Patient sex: M
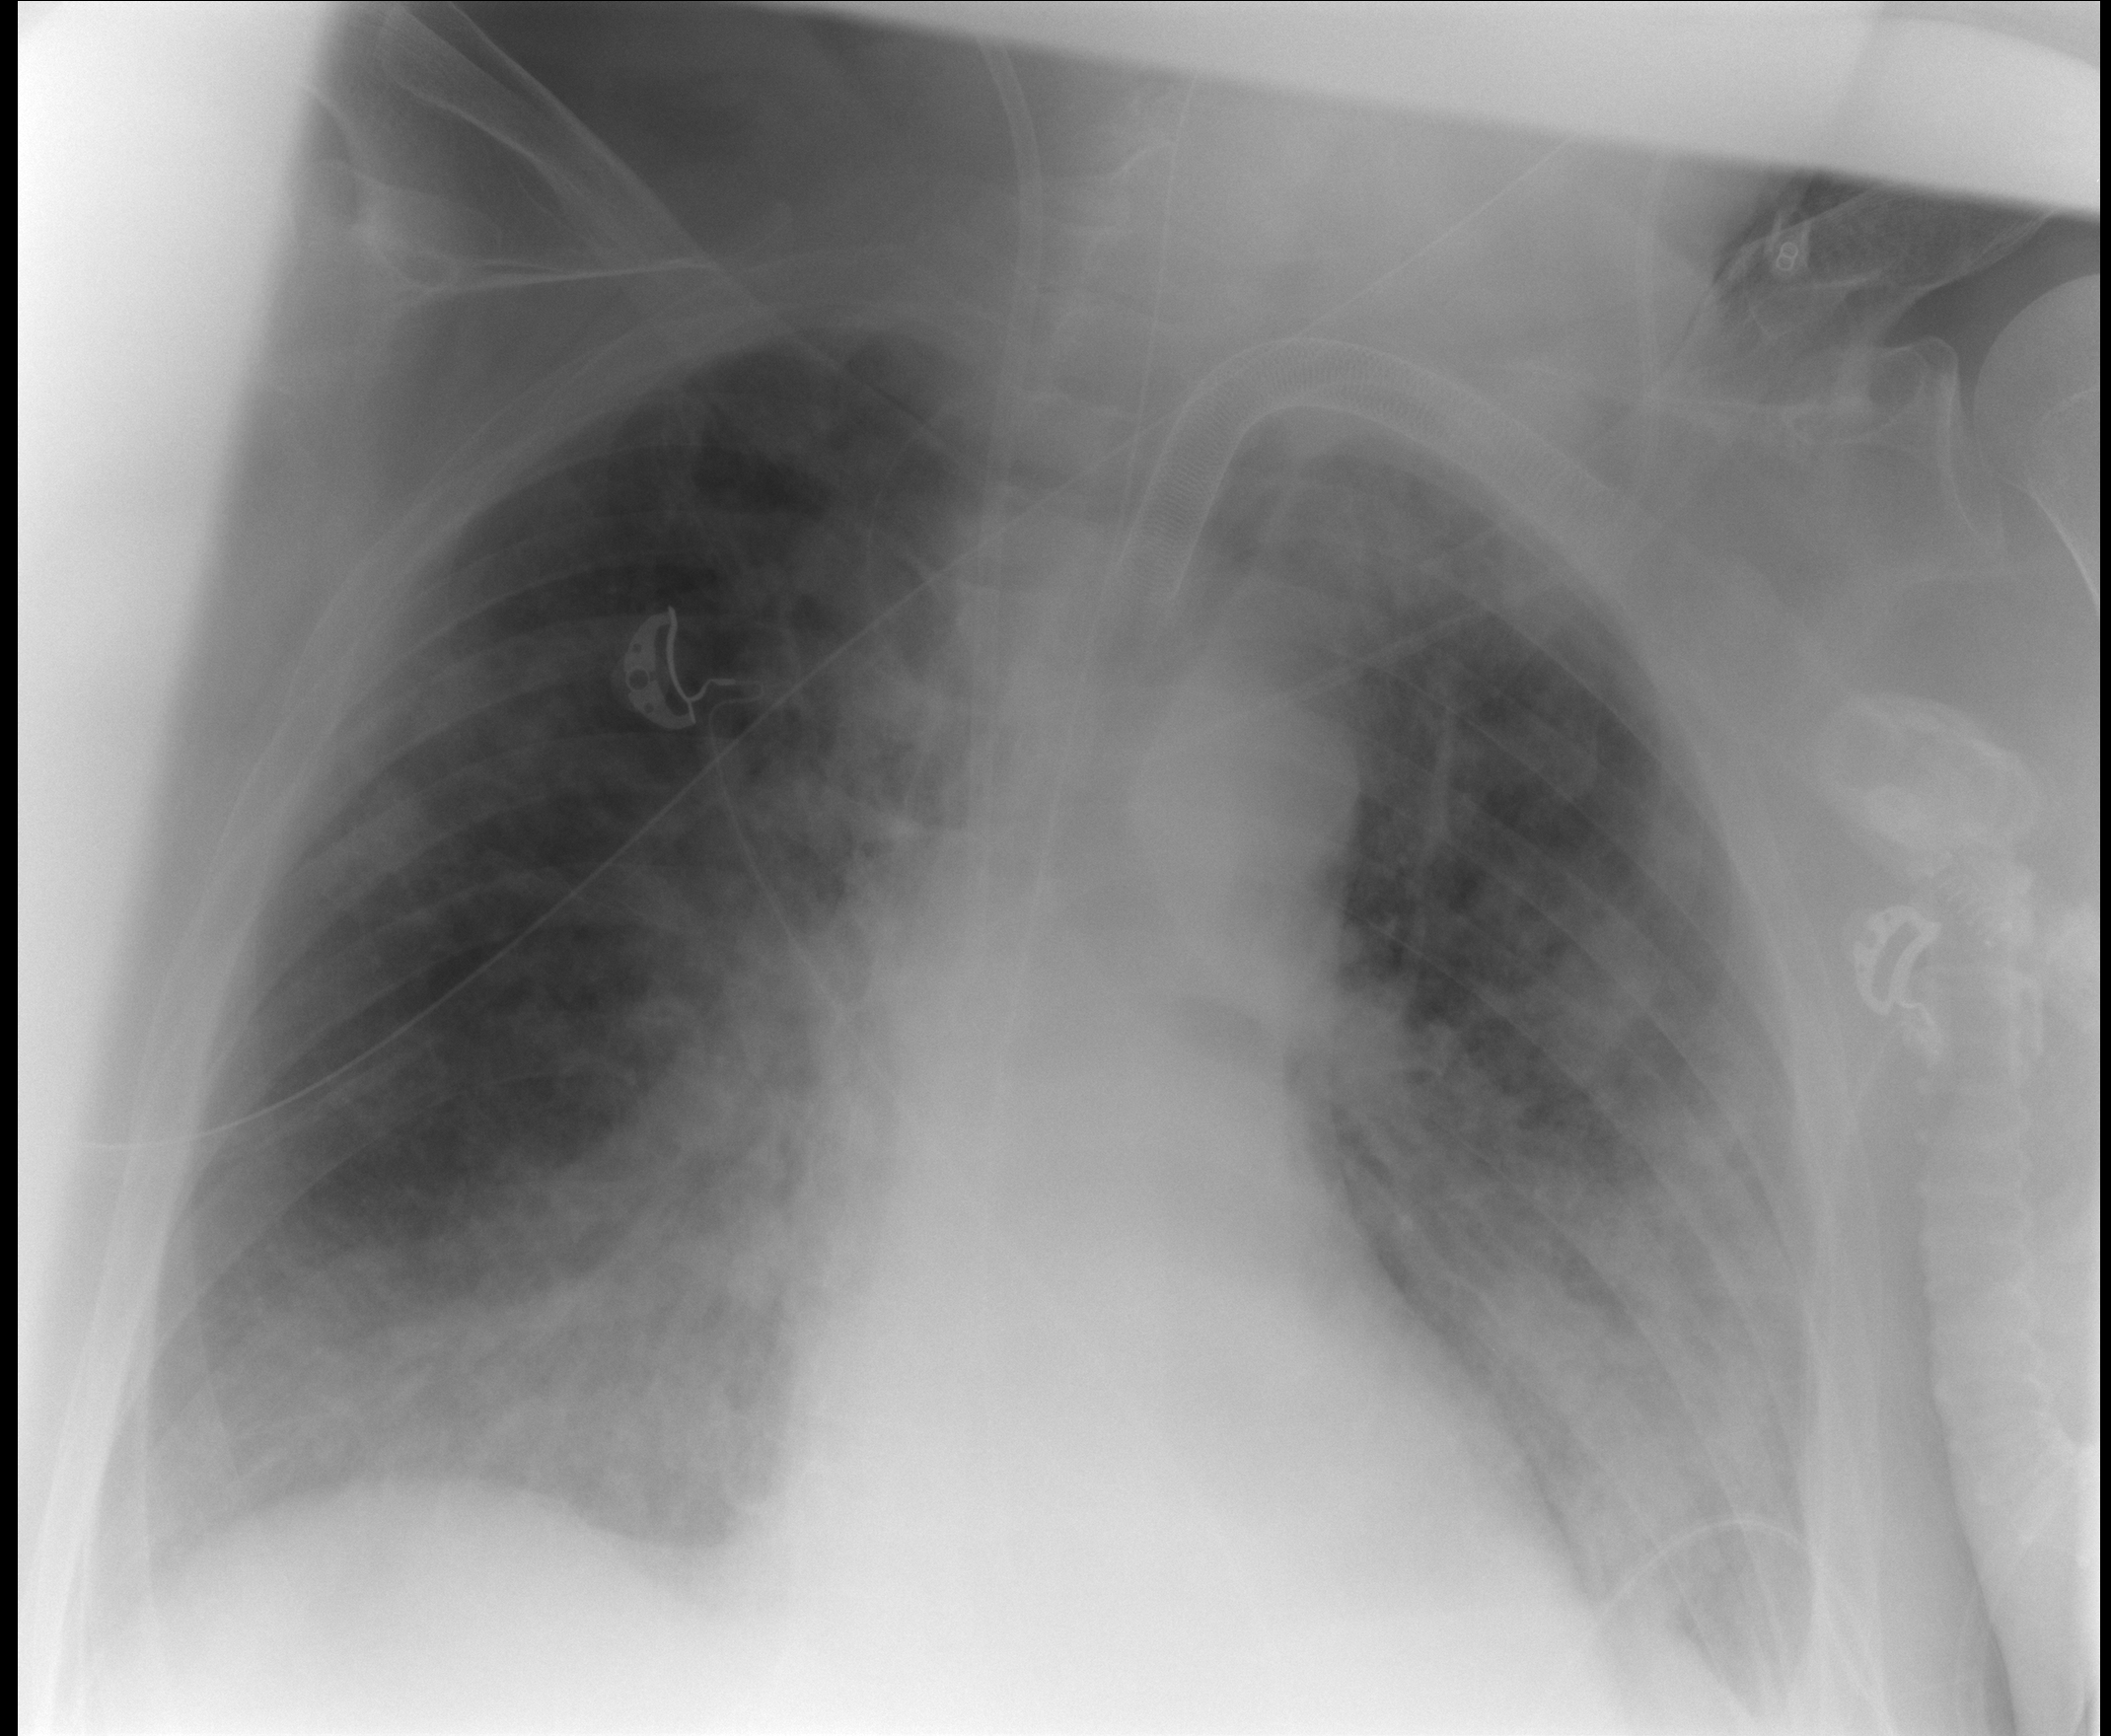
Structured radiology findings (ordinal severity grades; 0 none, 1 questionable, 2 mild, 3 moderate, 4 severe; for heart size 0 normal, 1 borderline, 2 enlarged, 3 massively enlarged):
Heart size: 0
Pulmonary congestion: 2
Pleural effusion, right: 1
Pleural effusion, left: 1
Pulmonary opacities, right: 3
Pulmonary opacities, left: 4
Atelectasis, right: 2
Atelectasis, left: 2